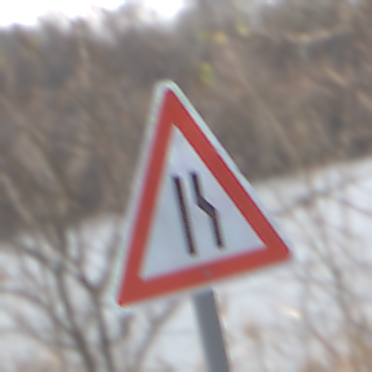
Verkehrszeichen: EinseitigVerengteFahrbahnRechts
Umgebung: Outdoor, Nature
Tageszeit: MorningAfternoon
Wetter: PartlyCloudy
Licht: Natural
Jahreszeit: NotSpecified
Kontrast: HighContrast